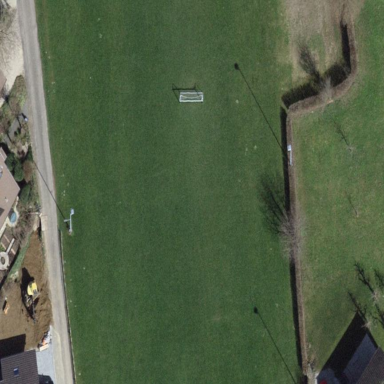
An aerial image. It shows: Multi-sport pitch on leisure land.